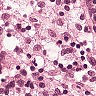
Metastatic tissue present: no